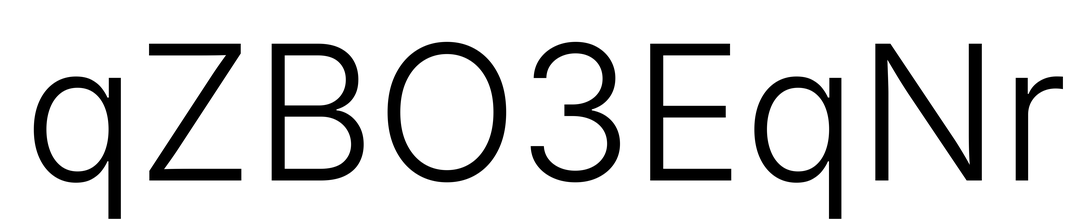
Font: Inter_Light